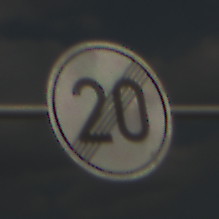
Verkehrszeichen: EndeGeschwindigkeit20
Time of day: MorningAfternoon
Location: Outdoor (Beach)
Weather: PartlyCloudy
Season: NotSpecified
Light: Natural